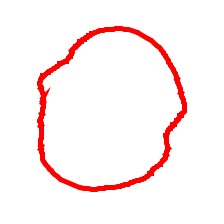
Shape: circle